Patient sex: M
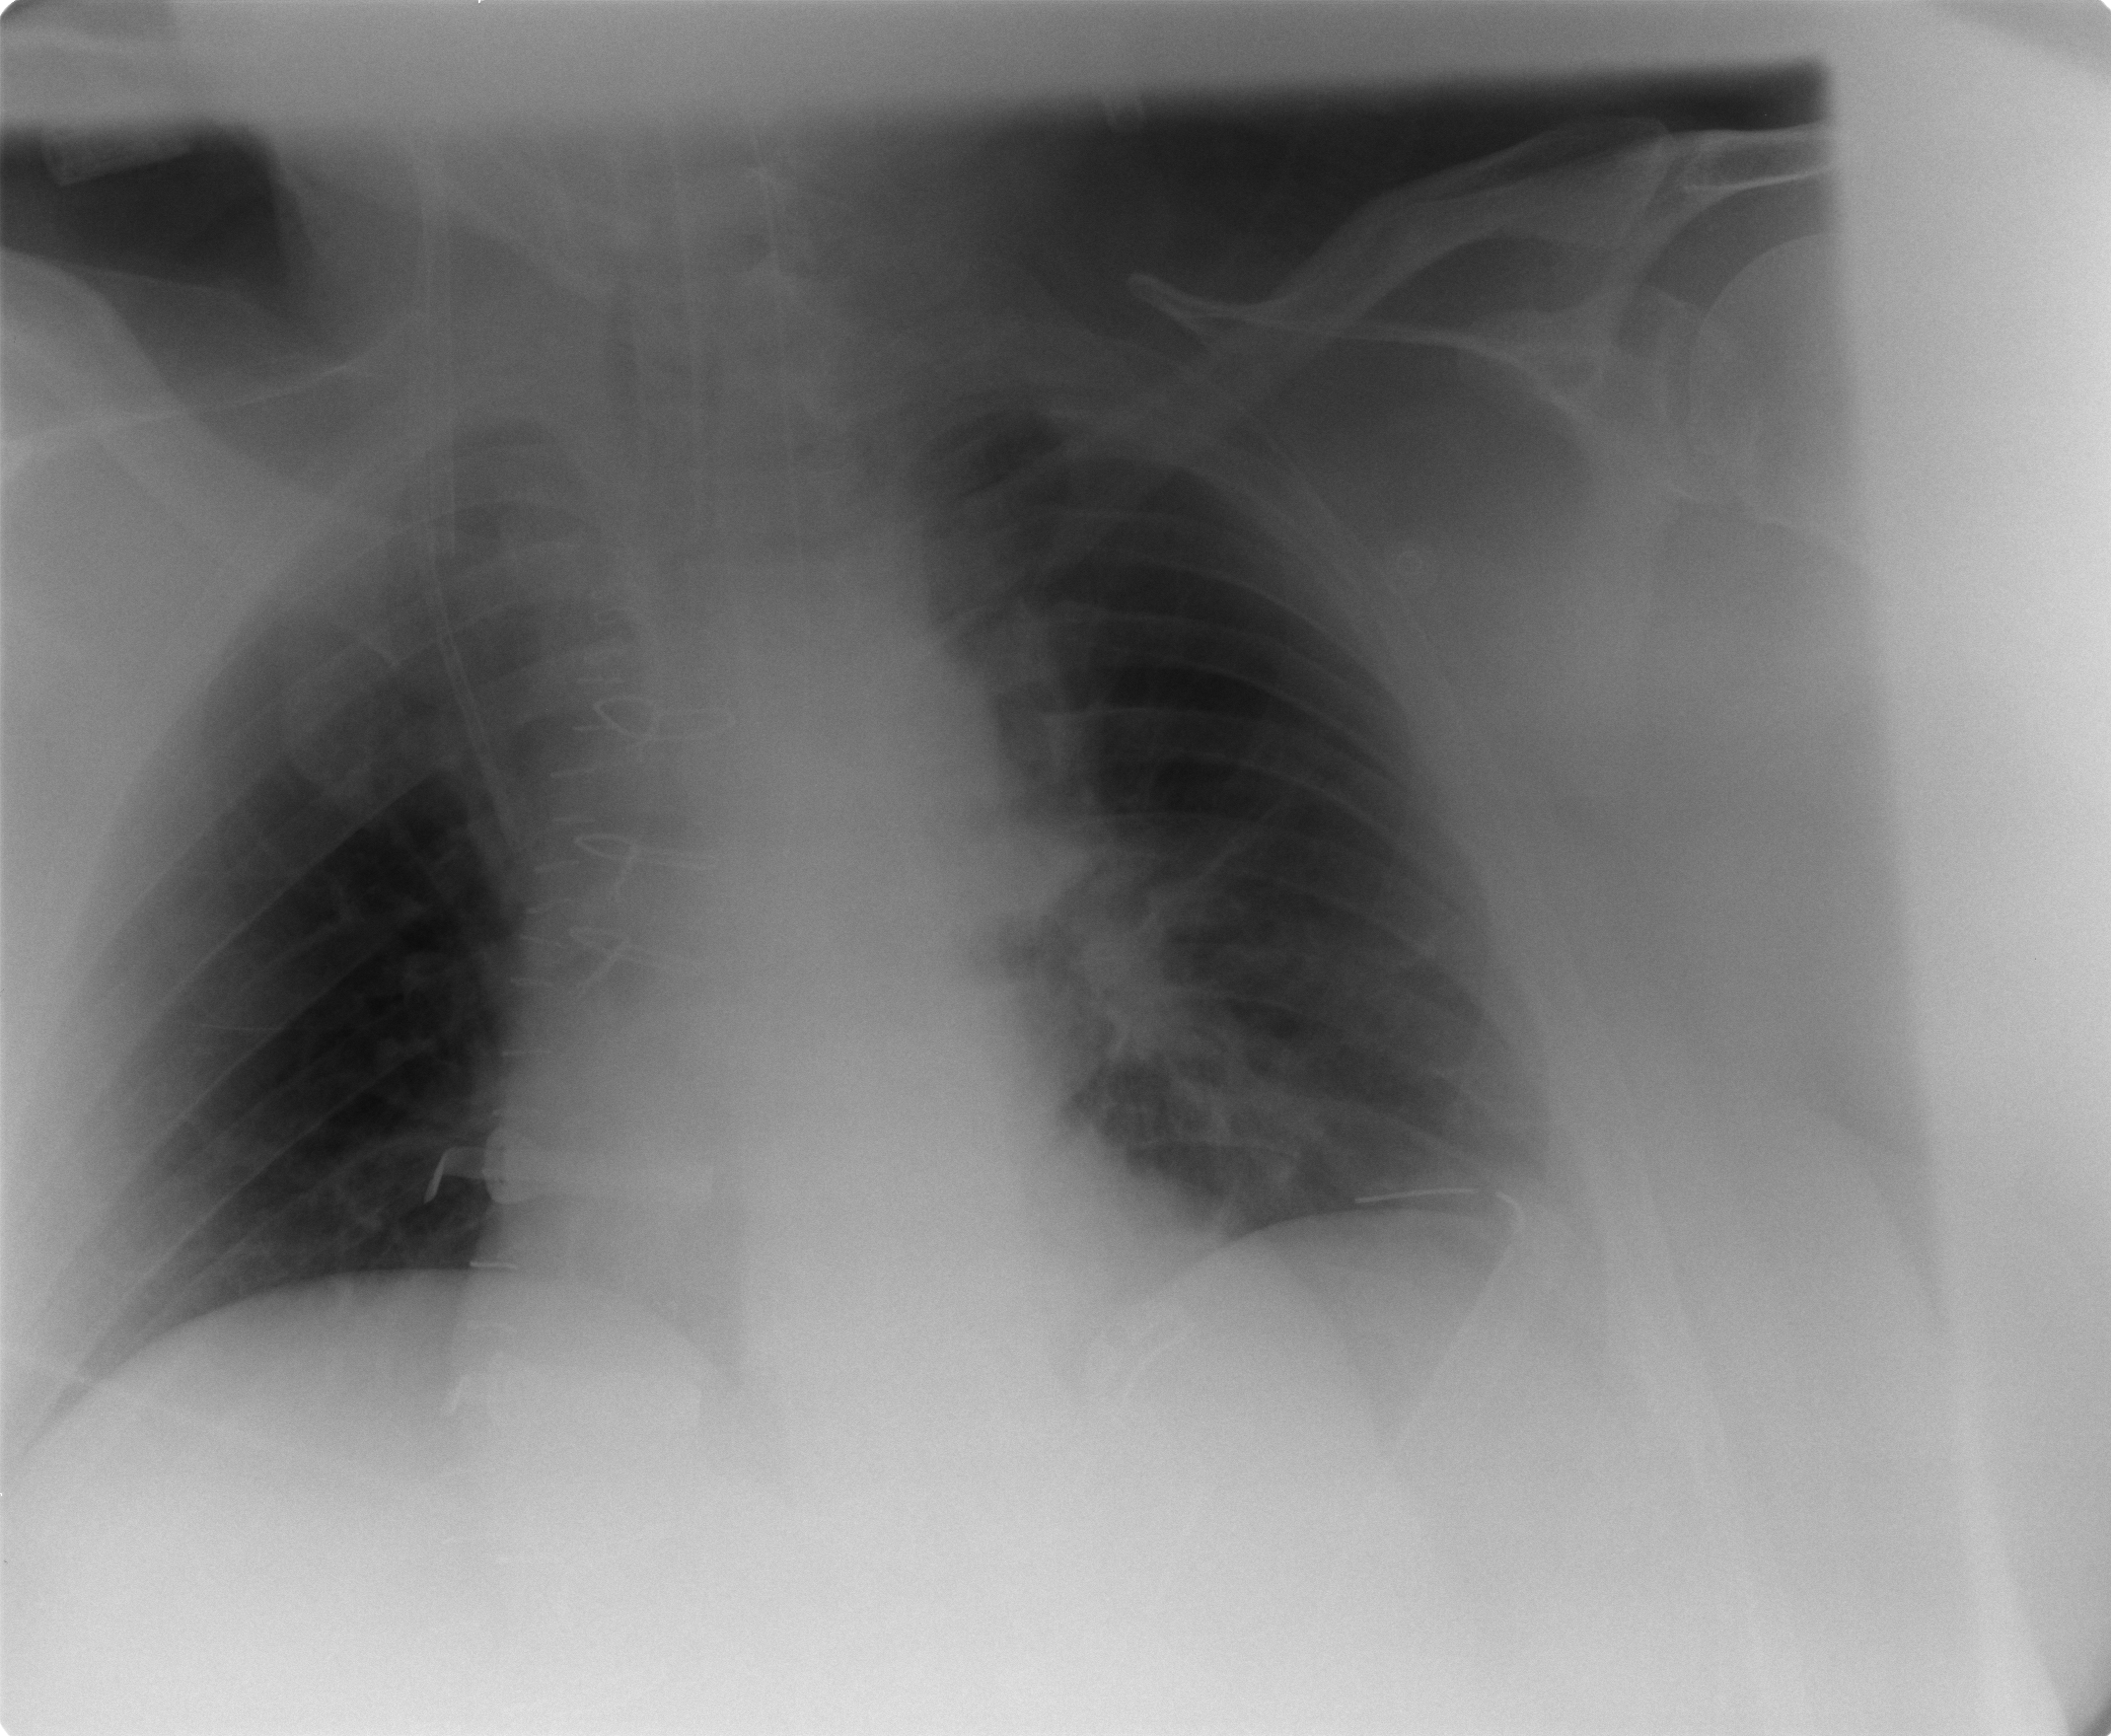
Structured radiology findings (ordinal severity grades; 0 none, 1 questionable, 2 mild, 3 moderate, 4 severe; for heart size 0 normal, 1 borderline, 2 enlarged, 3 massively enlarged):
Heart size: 1
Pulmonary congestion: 1
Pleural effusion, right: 0
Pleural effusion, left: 0
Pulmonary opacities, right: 0
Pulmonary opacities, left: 0
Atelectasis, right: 0
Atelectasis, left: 2